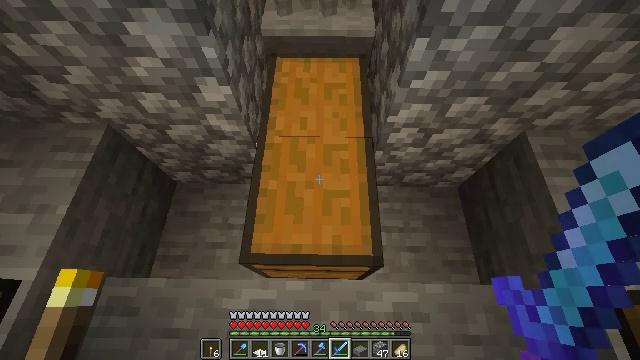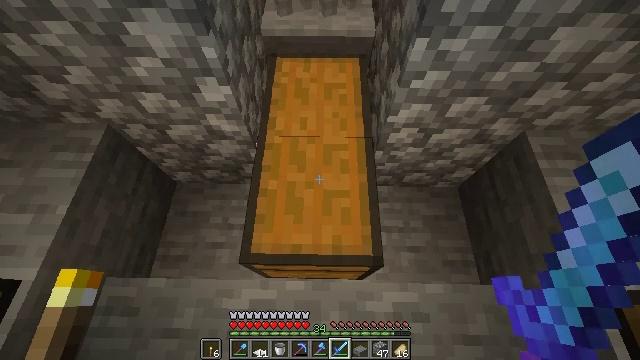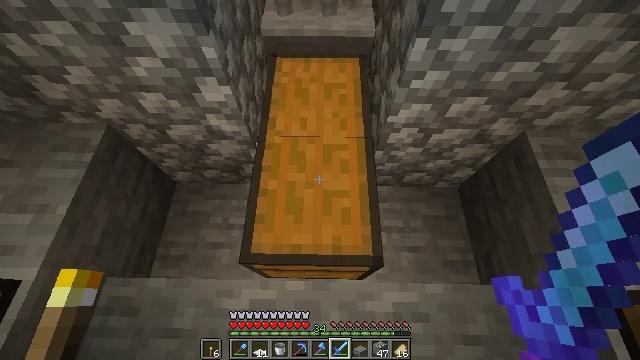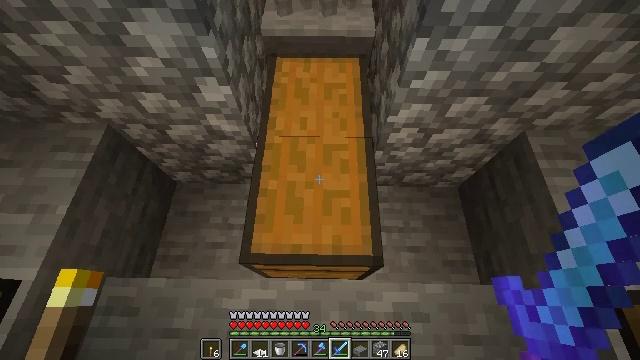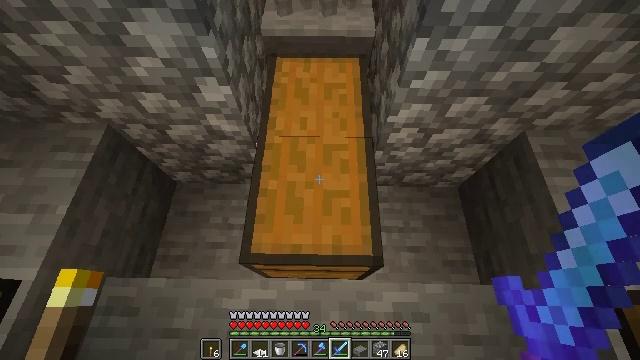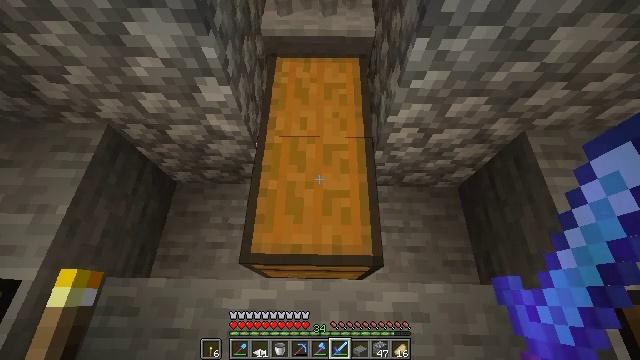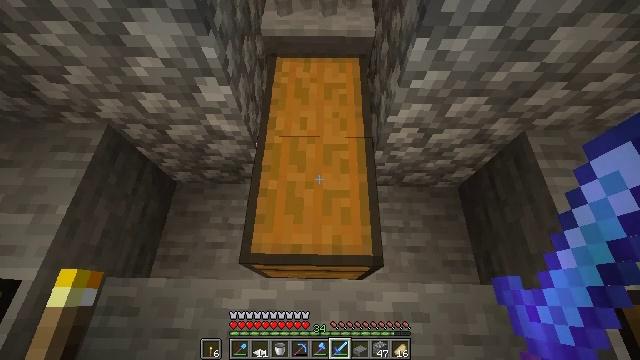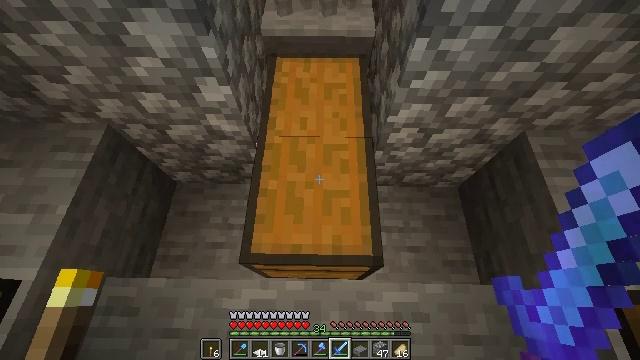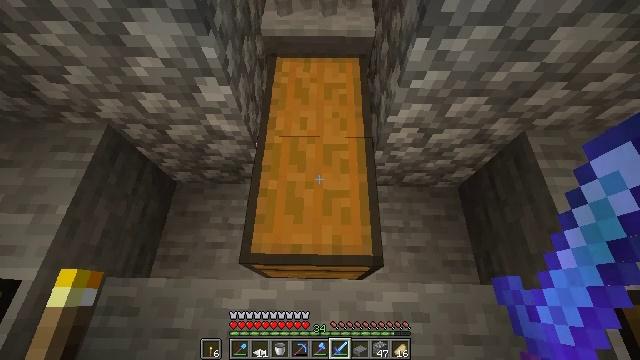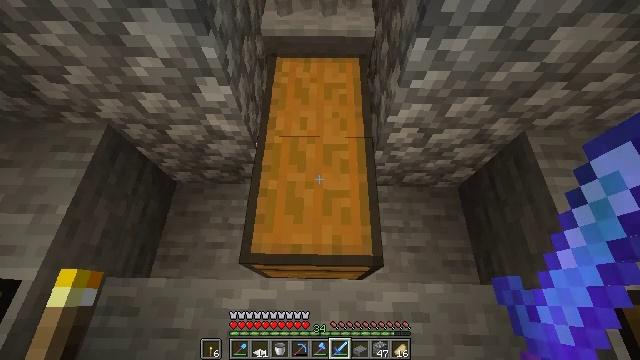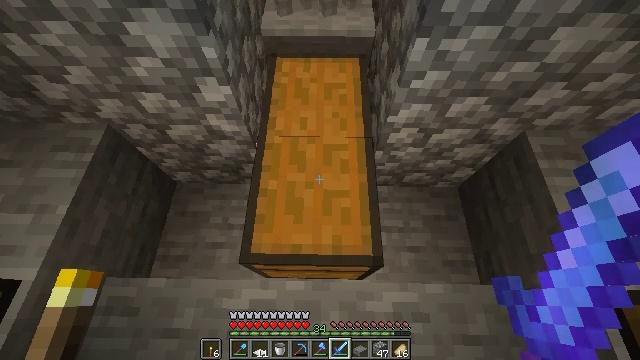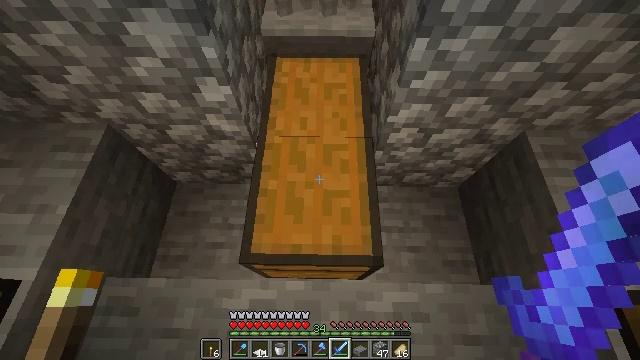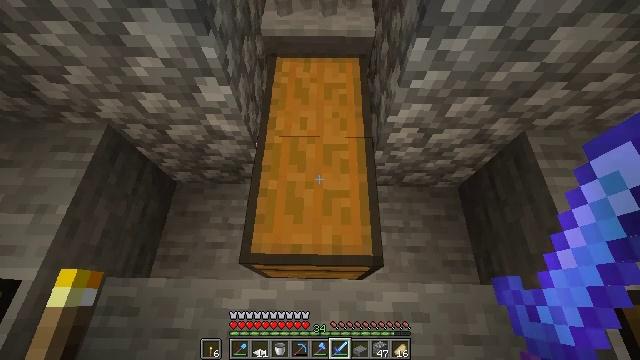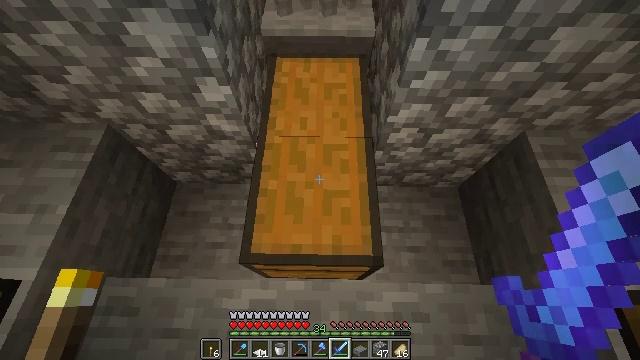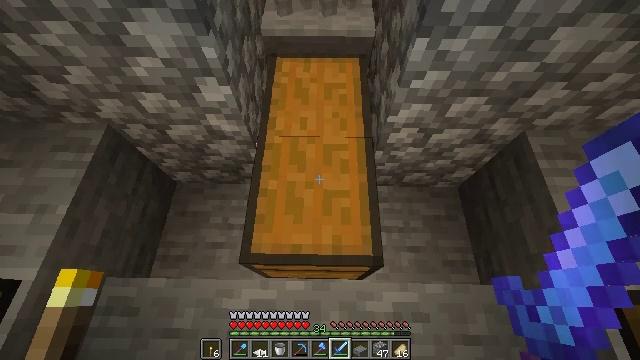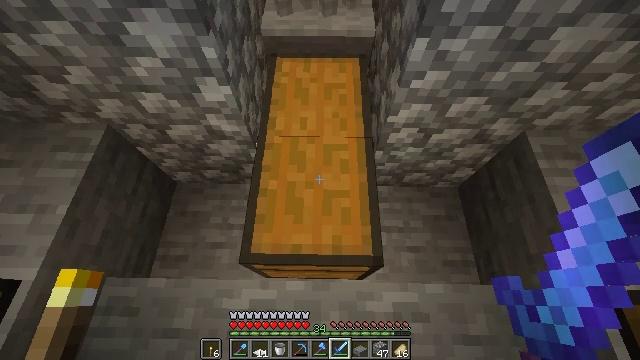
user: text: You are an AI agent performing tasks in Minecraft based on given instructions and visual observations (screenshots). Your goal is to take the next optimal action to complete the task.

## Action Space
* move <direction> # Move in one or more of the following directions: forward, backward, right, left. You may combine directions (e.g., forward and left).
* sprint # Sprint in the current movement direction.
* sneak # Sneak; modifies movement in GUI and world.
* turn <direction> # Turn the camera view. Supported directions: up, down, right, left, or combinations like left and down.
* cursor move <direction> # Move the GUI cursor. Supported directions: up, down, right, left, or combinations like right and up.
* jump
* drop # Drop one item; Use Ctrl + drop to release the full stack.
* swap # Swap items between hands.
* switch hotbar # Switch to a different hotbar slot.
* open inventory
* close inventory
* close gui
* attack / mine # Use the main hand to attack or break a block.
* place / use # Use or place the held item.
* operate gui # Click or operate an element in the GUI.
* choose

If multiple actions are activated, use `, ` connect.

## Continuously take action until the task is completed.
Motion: motion action
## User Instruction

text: Remove a diamond sword from the inventory.
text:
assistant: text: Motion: no_op
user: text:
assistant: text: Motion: no_op
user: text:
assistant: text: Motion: no_op
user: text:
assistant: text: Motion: no_op
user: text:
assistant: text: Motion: no_op
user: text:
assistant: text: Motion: no_op
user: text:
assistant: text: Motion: no_op
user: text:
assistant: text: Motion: no_op
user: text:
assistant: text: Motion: no_op
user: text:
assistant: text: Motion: no_op
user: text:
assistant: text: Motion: no_op
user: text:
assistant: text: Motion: no_op
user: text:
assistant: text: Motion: no_op
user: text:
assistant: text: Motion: no_op
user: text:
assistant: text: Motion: no_op
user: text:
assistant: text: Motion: no_op
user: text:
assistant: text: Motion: no_op
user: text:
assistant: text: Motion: no_op
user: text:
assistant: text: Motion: no_op
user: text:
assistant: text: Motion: no_op
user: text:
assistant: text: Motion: no_op
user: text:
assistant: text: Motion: no_op
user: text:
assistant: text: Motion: no_op
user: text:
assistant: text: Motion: no_op
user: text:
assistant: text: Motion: no_op
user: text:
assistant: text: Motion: no_op
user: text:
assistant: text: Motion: no_op
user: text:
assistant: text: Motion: no_op
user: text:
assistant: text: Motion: no_op
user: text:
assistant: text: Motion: no_op